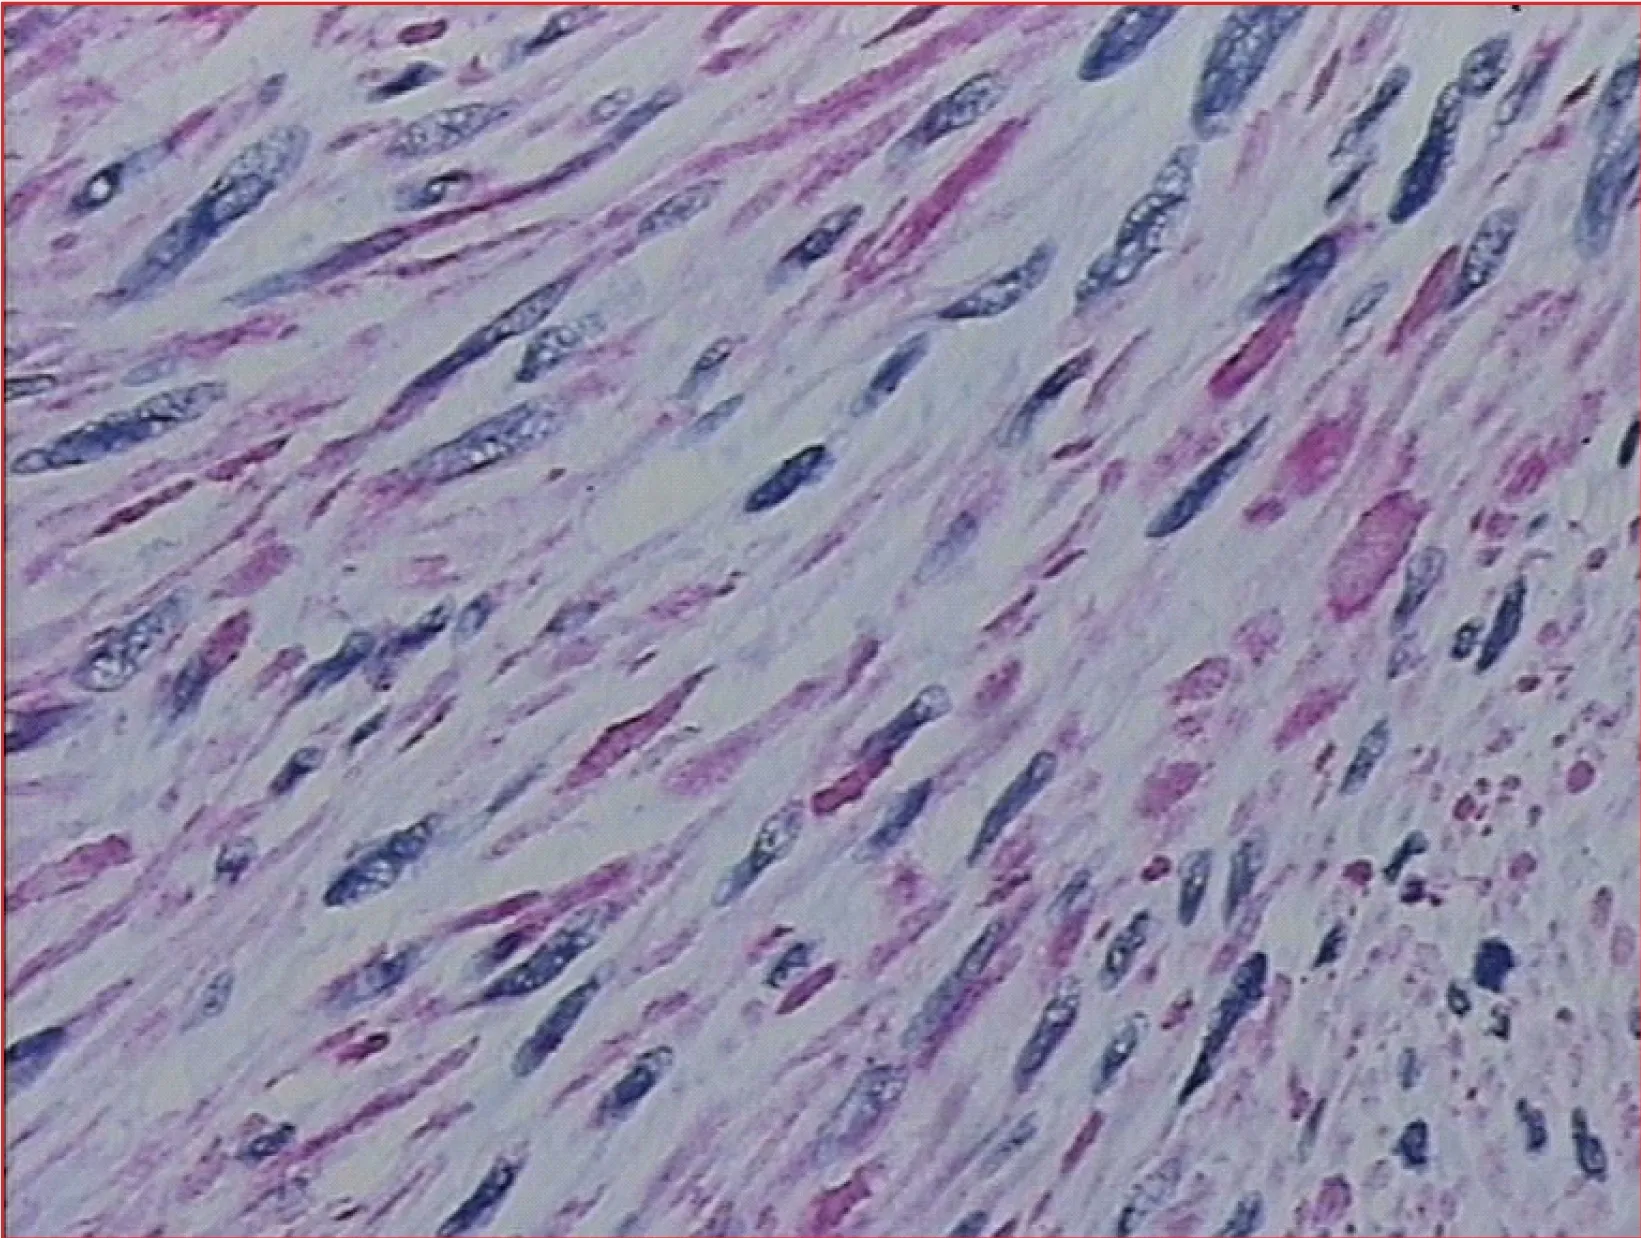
Positive Muscle Specific Actin immunostaining (40x).
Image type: pathology (immunostaining)